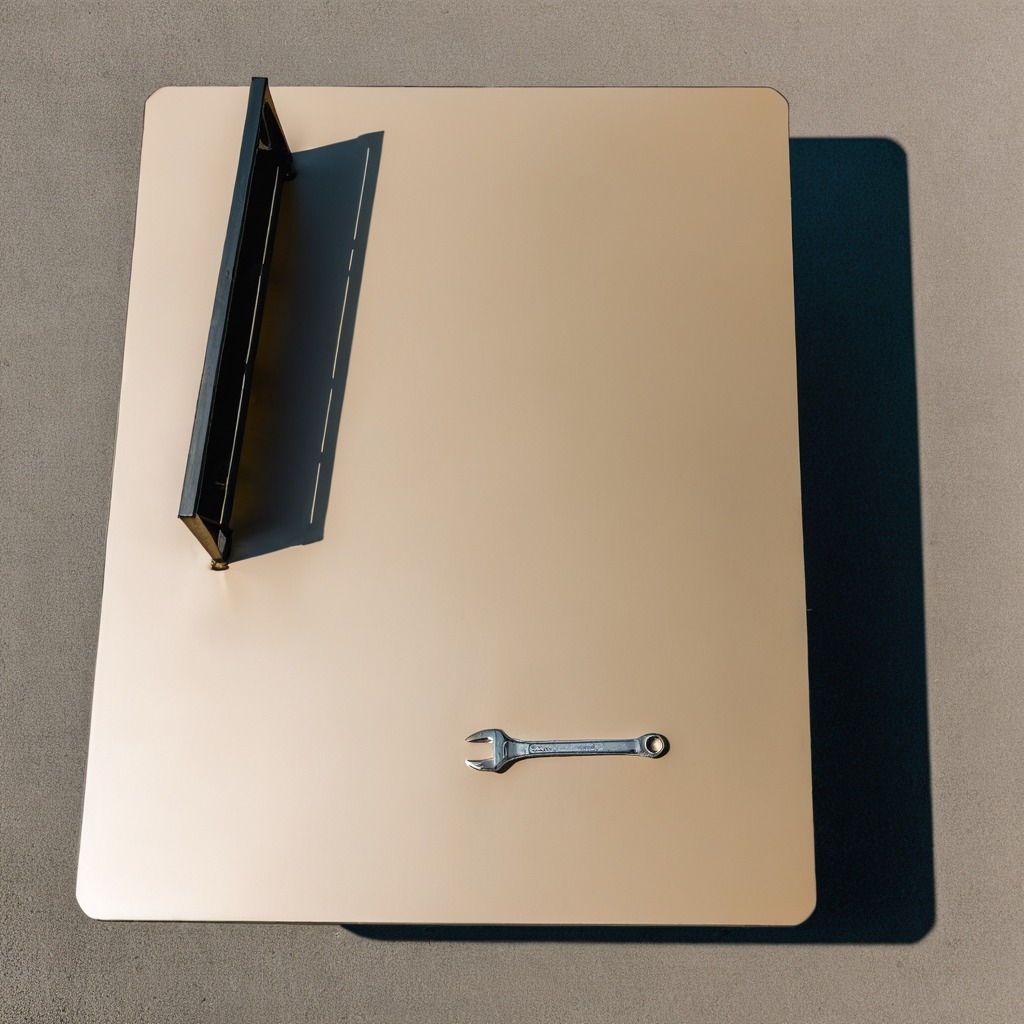
A wrench is lying on the clean utility table in a temporary outdoor tool station.